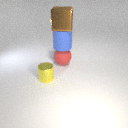
large brown metal cube above large blue rubber cylinder